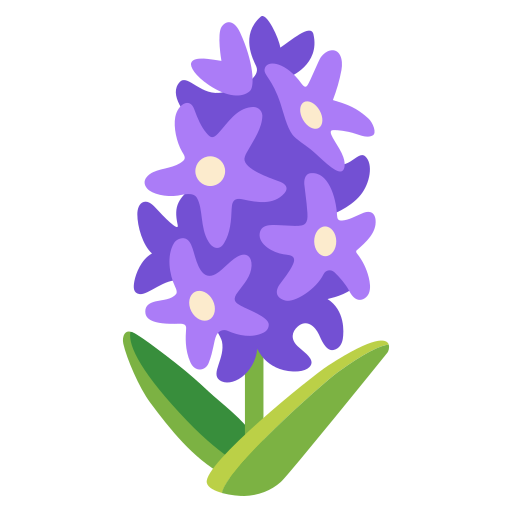
Emoji: 🪻